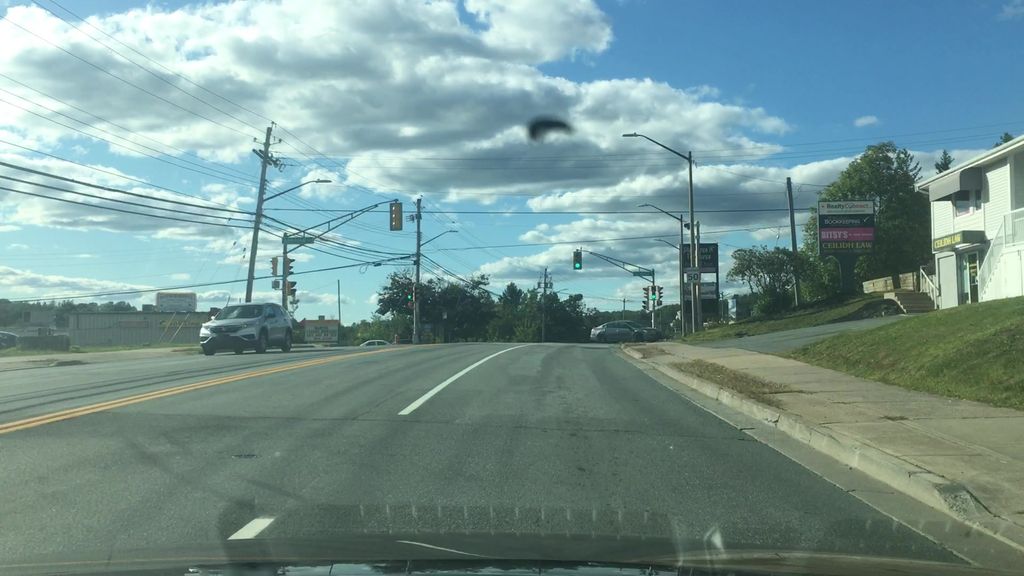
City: halifax